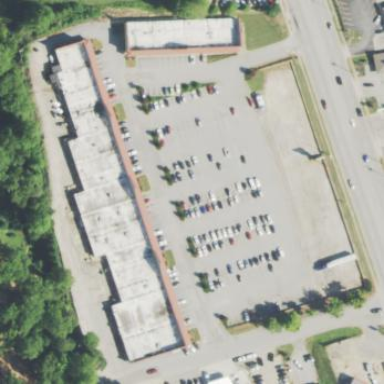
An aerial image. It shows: Retail area.